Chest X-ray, AP view. Patient: 78 years old, sex M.
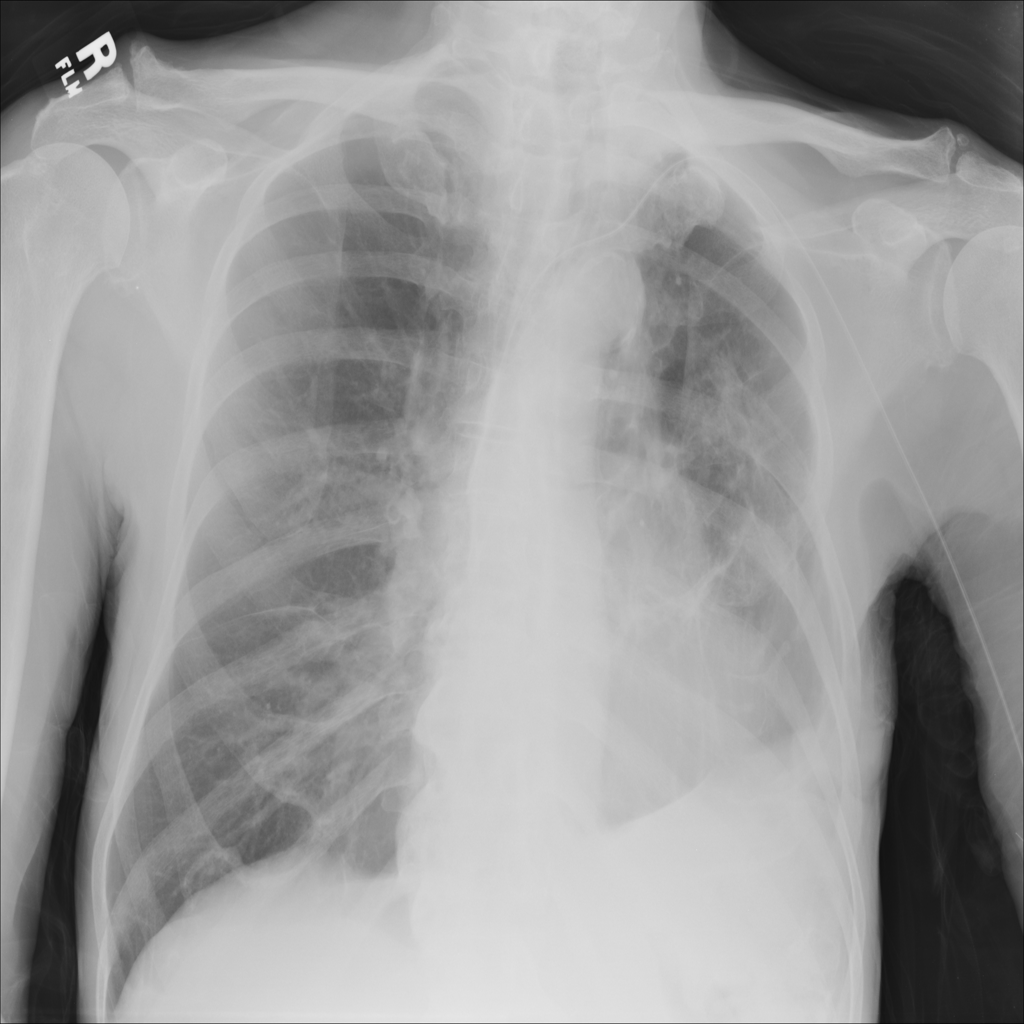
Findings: No Finding